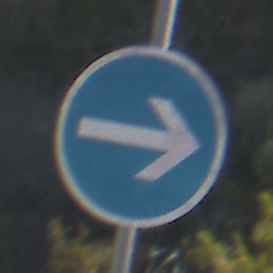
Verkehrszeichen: VorgeschriebeneFahrtrichtungHierRechts
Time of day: MorningAfternoon
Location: Outdoor (Nature)
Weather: Clear
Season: NotSpecified
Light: Natural